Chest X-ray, AP view. Patient: 43 years old, sex M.
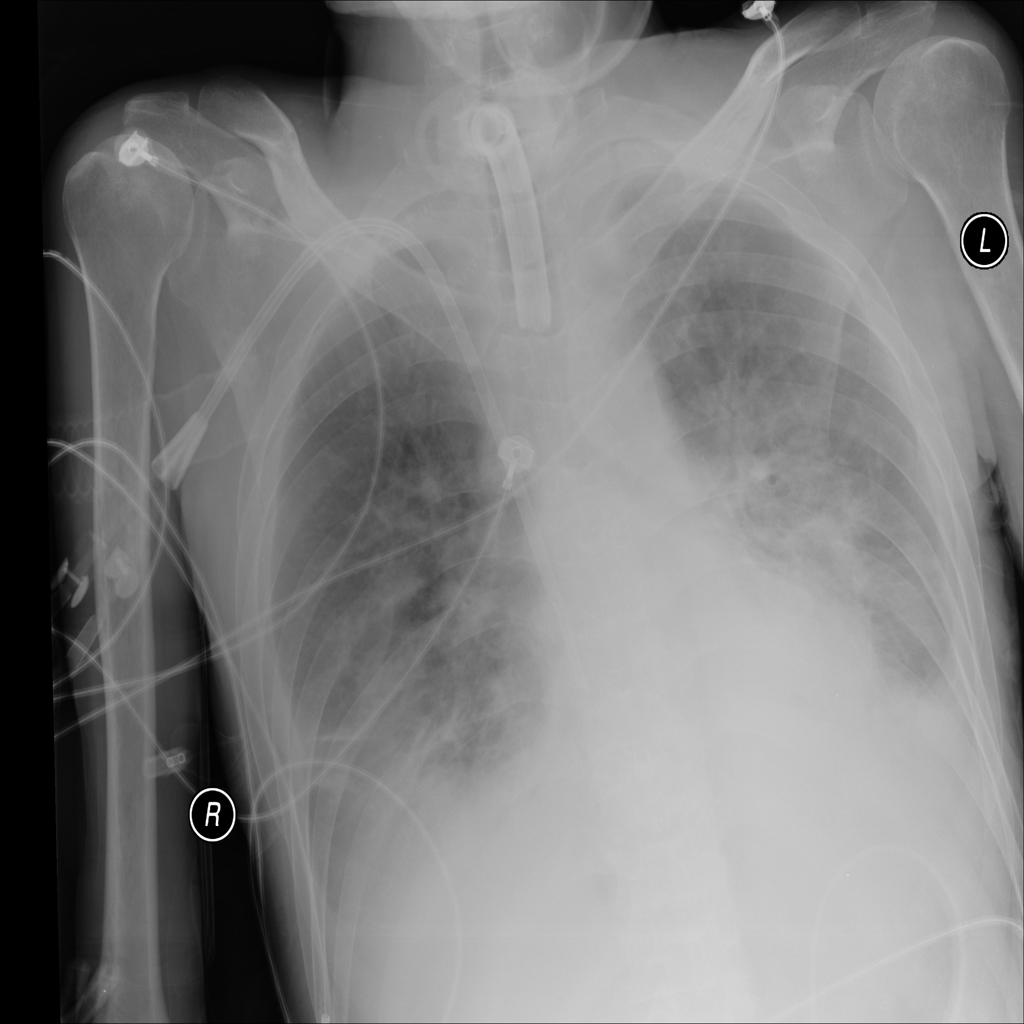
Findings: Consolidation, Effusion